Interaction volume radius: 5 \u00c5
Interaction volume height: 30 \u00c5
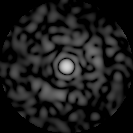
Disorder parameter: 0.8095